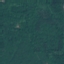
Land use / land cover: Forest